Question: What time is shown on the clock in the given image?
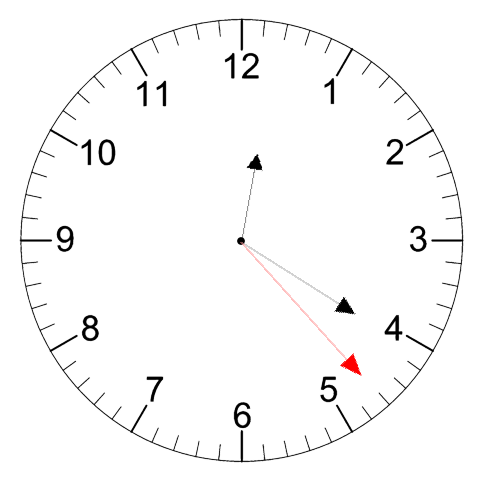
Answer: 12:20:23